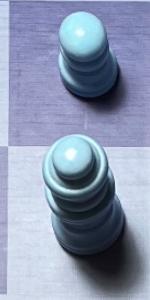
Label: Queen_White